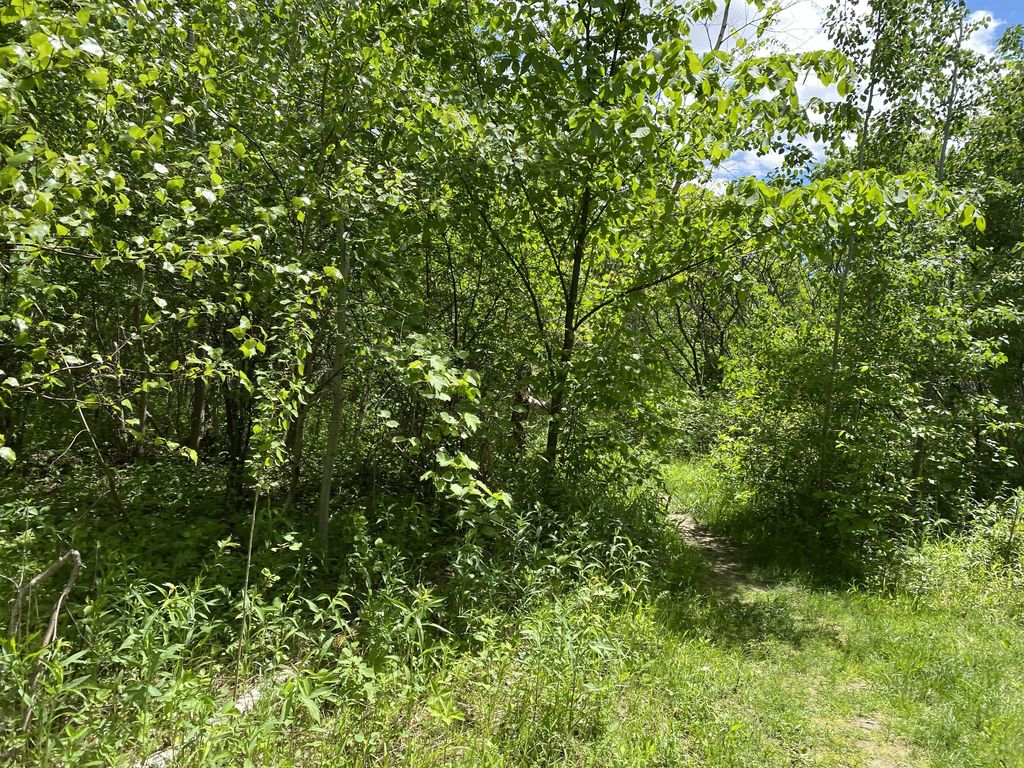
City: montreal